Field crop: maize
Growth stage: 2
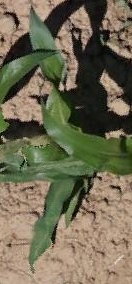
Species: maize